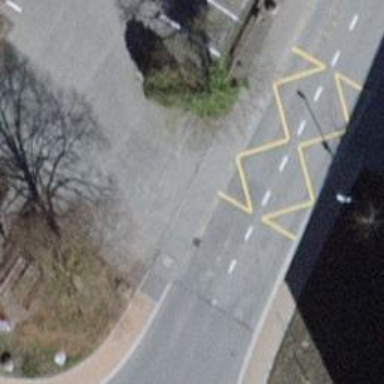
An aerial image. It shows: Bus stop with platform for public transport.